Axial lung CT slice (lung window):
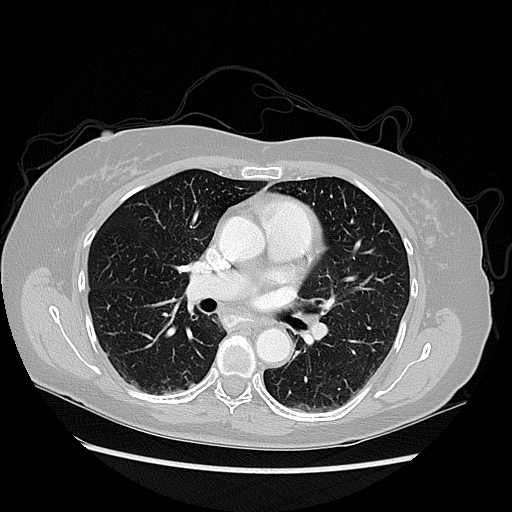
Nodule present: no